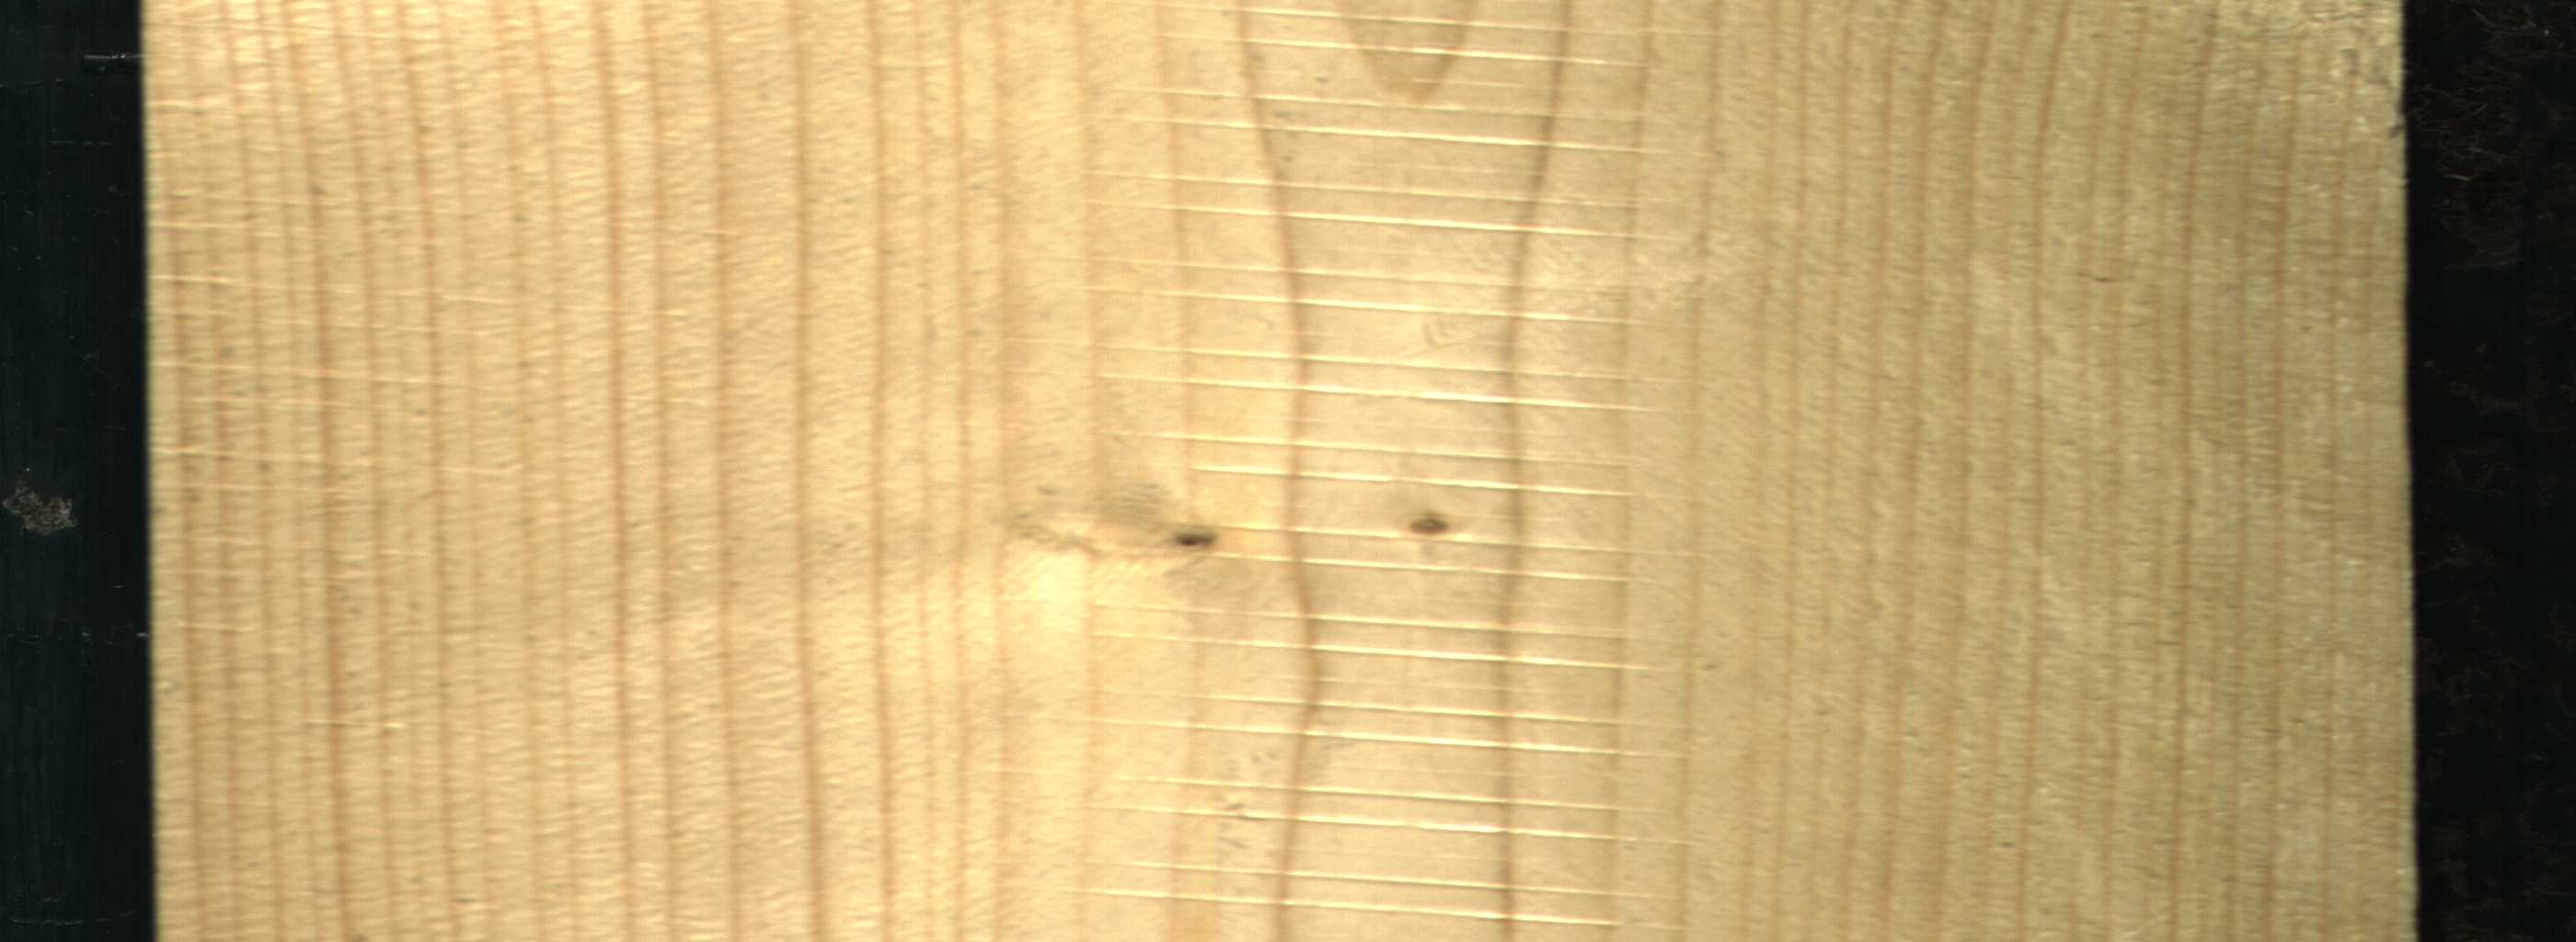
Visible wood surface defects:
Live_Knot
Live_Knot